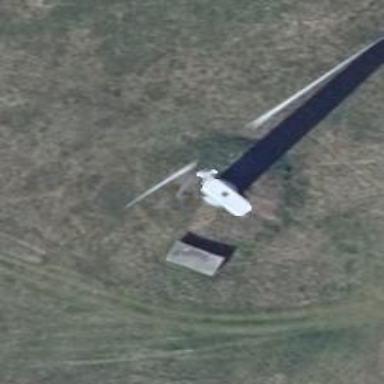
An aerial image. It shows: Wind generator of the horizontal axis type made by Vestas.